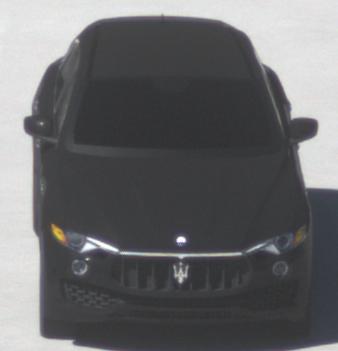
Make: Maserati
Model: Levante GT Hybrid
Detailed model: Levante
Model produced from: 2021/07
Model produced until: 2022/10
Doors: 4
Color: black
Road condition: dry road
Daytime: midday
Contrast: high contrast